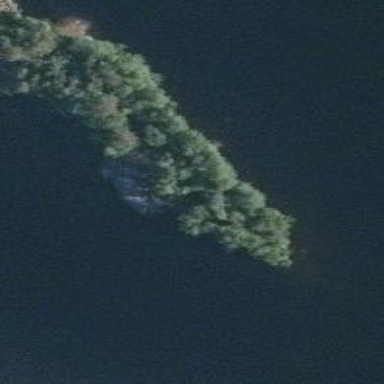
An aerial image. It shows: Islet.